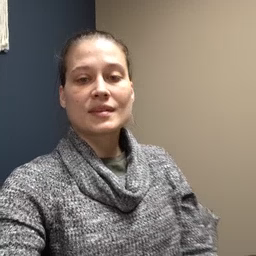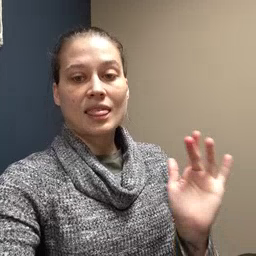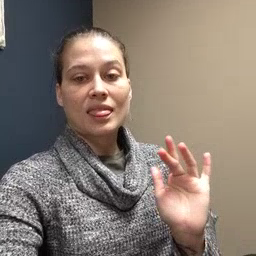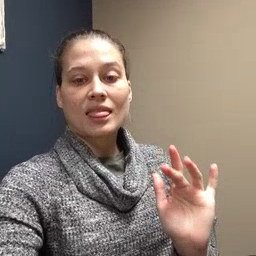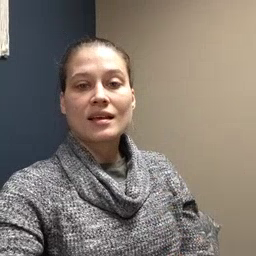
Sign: yucky